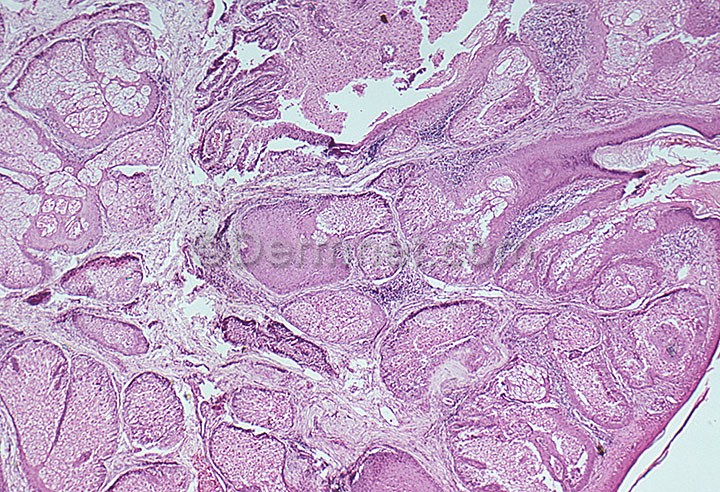
Disease: Seborrheic Keratoses and other Benign Tumors